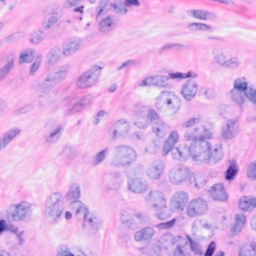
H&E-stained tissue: Breast